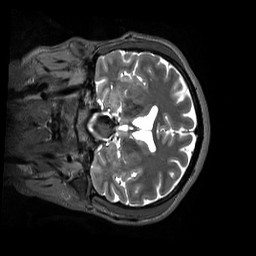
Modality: T2w
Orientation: coronal
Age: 40
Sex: male
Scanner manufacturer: siemens
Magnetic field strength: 3 T
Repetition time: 3.2 s
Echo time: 0.412 s